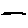
Label: line